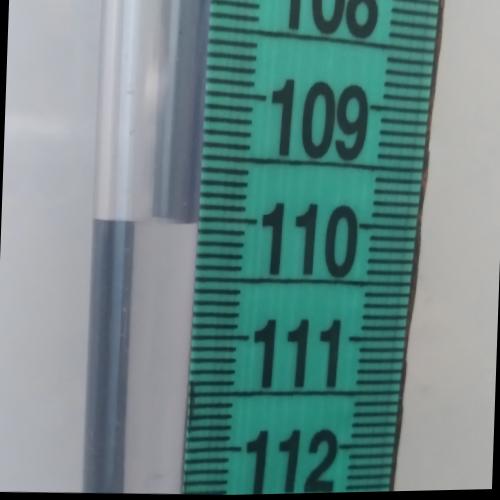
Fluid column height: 110.0 cm